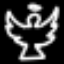
Label: angel